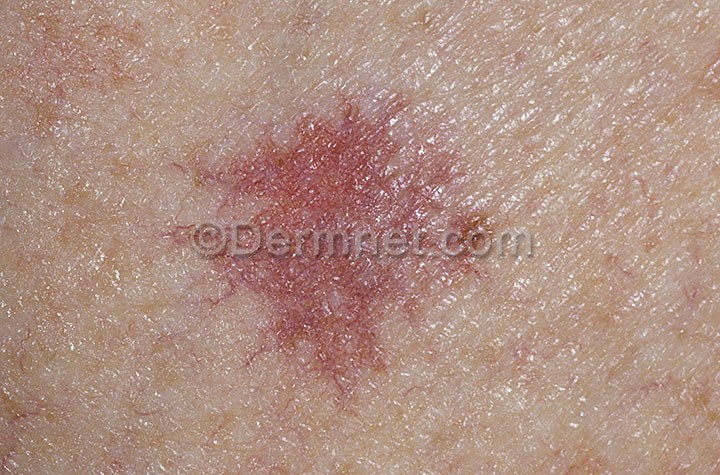
Disease: Lupus and other Connective Tissue diseases